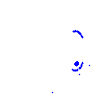
Particle: kaon